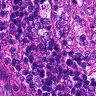
Metastatic tissue present: no